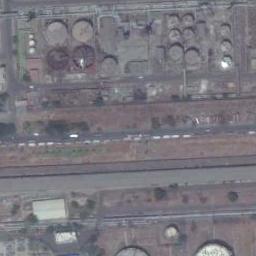
Label: storage tanks